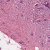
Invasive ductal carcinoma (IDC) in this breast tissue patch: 1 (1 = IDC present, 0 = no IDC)